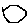
Label: hexagon